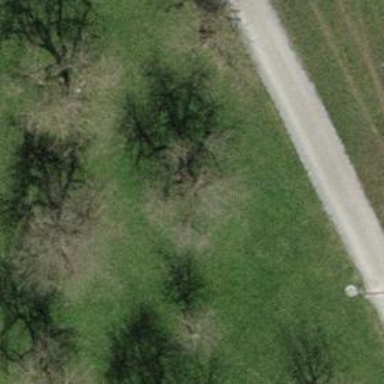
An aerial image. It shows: Single tag "natural: tree."